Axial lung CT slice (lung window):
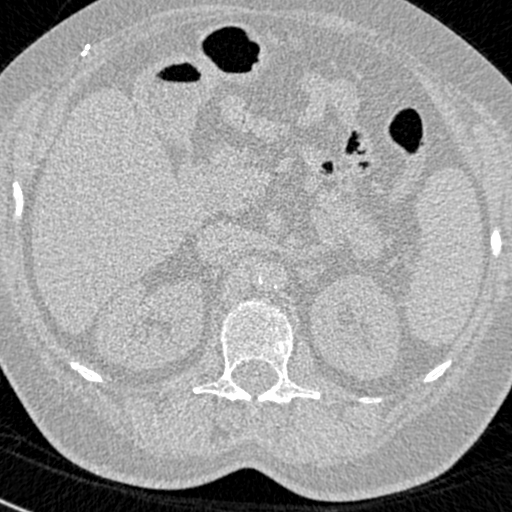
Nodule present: no